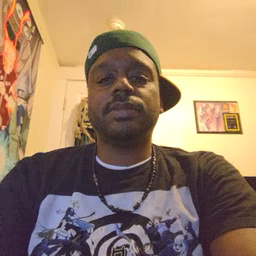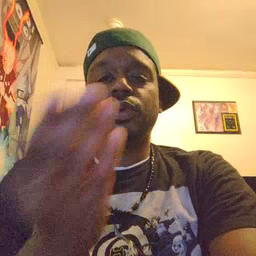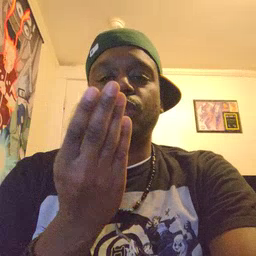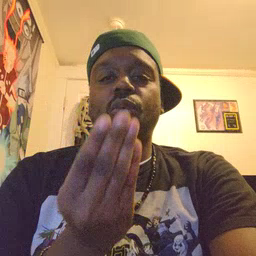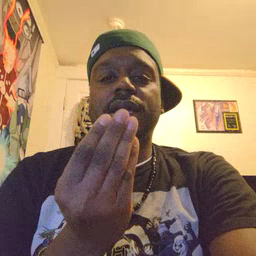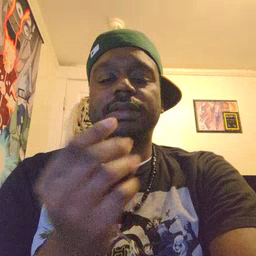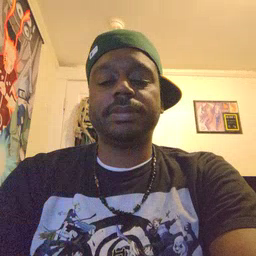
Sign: wet